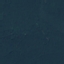
Land use / land cover: Forest